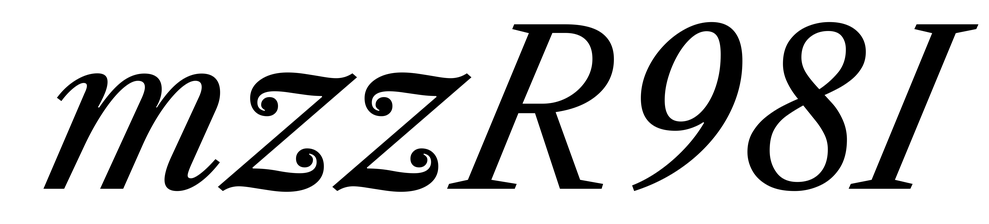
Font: LibreCaslonText-Italic_Italic